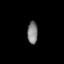
Tissue: lung
Cell type: Others
Senescence score: 0.6373
Nuclear area (px): 232
Mean DAPI intensity: 127.043